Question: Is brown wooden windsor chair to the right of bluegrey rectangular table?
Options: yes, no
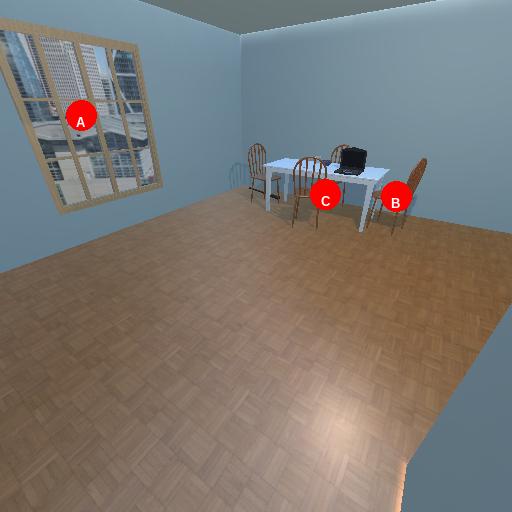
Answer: yes